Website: crate-barrel
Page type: billing-address
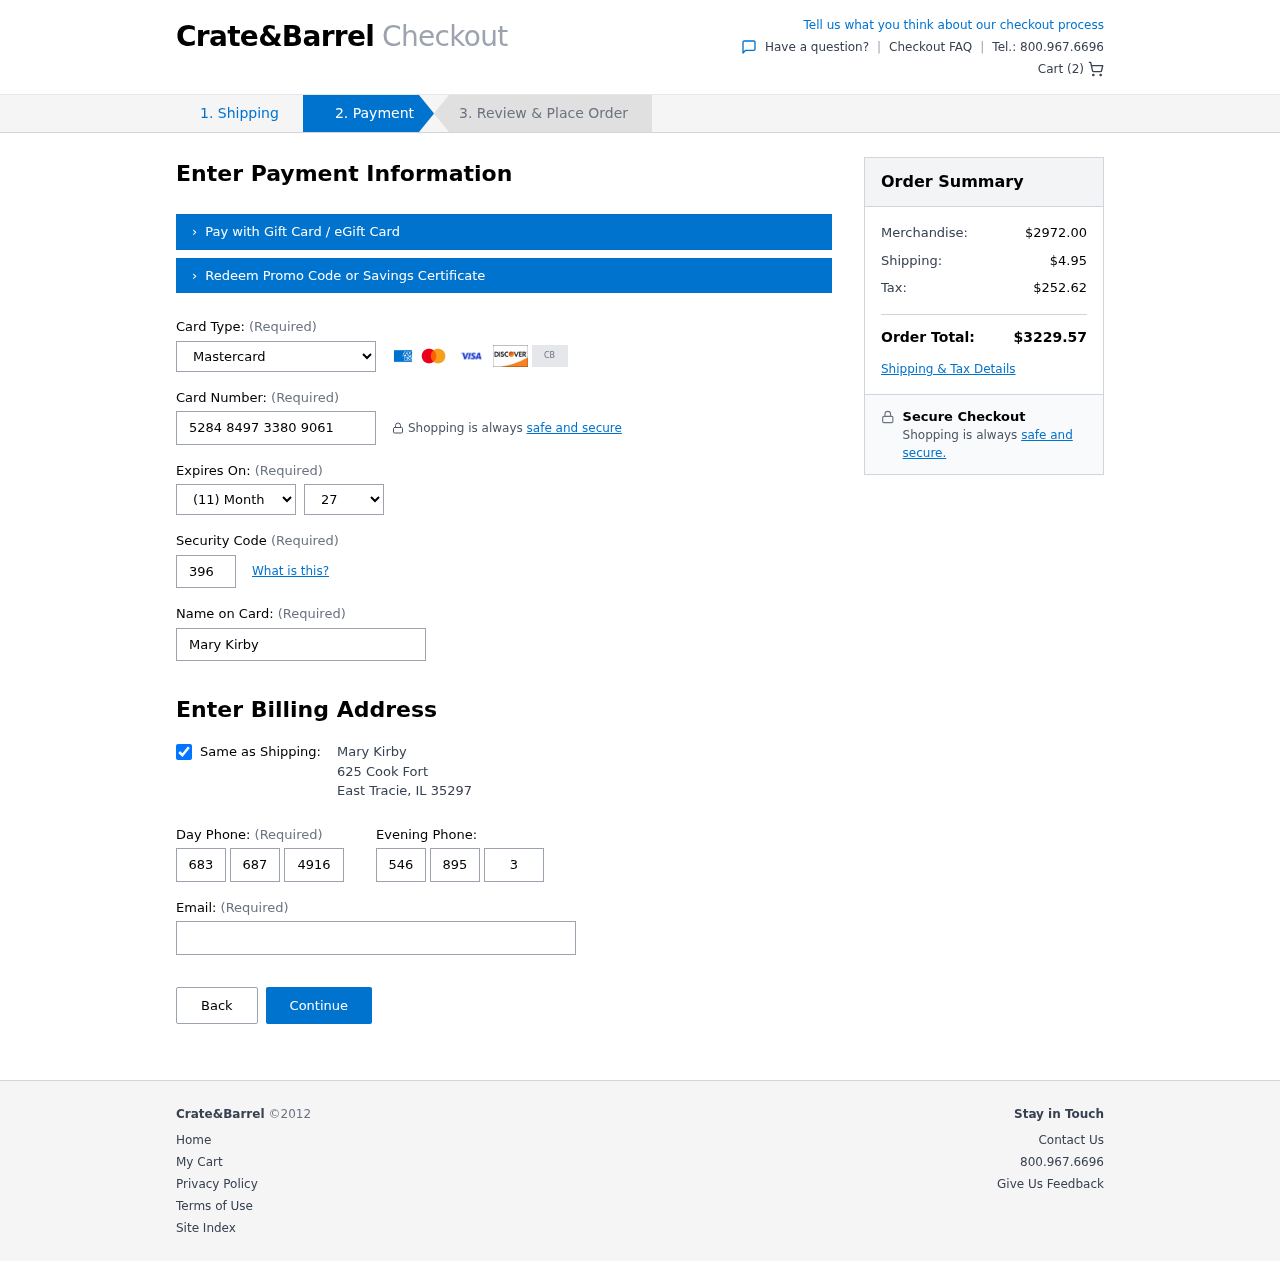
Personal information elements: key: PII_CARD_CVV
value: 396
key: PII_CARD_EXPIRY_MONTH
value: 11
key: PII_CARD_EXPIRY_YEAR
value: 27
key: PII_CARD_NUMBER
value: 5284 8497 3380 9061
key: PII_CARD_TYPE
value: Mastercard
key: PII_CITY
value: East Tracie
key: PII_EMAIL
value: mkirby@gmail.com
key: PII_FULLNAME
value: Mary Kirby
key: PII_PHONE_ALT_AREA
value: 546
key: PII_PHONE_ALT_PREFIX
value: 895
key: PII_PHONE_ALT_SUFFIX
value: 3863
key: PII_PHONE_AREA
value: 683
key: PII_PHONE_PREFIX
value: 687
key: PII_PHONE_SUFFIX
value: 4916
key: PII_POSTCODE
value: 35297
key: PII_STATE_ABBR
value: IL
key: PII_STREET
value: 625 Cook Fort
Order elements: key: ORDER_NUM_ITEMS
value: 2
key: ORDER_SUBTOTAL
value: $2972.00
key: ORDER_SHIPPING_COST
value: $4.95
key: ORDER_TAX
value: $252.62
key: ORDER_TOTAL
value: $3229.57